Field crop: tomato
Growth stage: 1
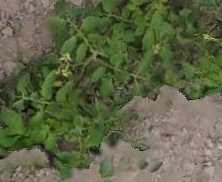
Species: tomato